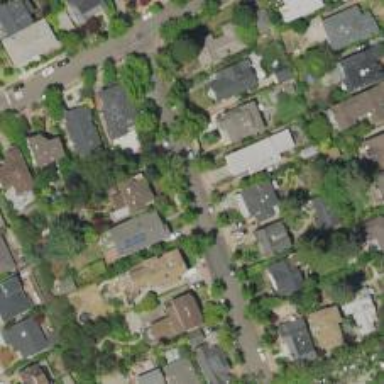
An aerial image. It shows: Residential road with separate sidewalk.